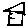
Label: house